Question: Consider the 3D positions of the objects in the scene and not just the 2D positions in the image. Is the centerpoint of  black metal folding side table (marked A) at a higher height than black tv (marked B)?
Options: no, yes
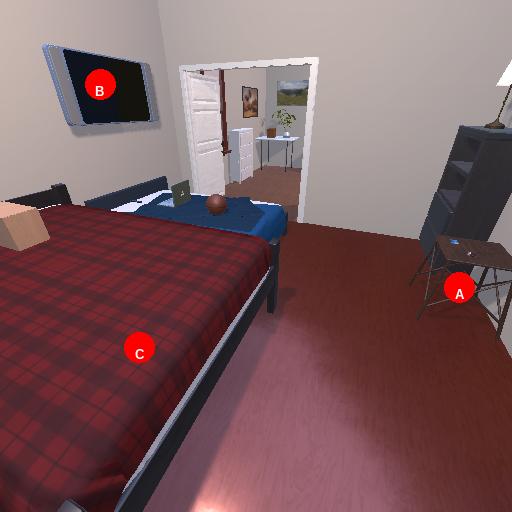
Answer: no